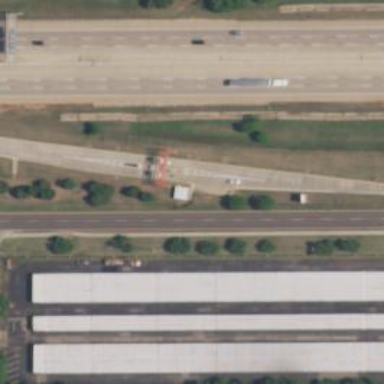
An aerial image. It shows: Toll gantry on the road.